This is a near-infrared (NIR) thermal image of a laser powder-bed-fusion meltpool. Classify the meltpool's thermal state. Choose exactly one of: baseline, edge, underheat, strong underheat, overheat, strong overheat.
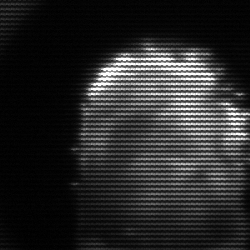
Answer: baseline